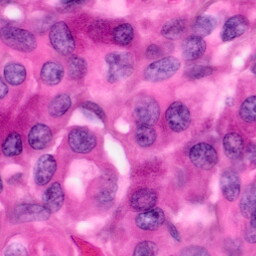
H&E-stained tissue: Pancreatic